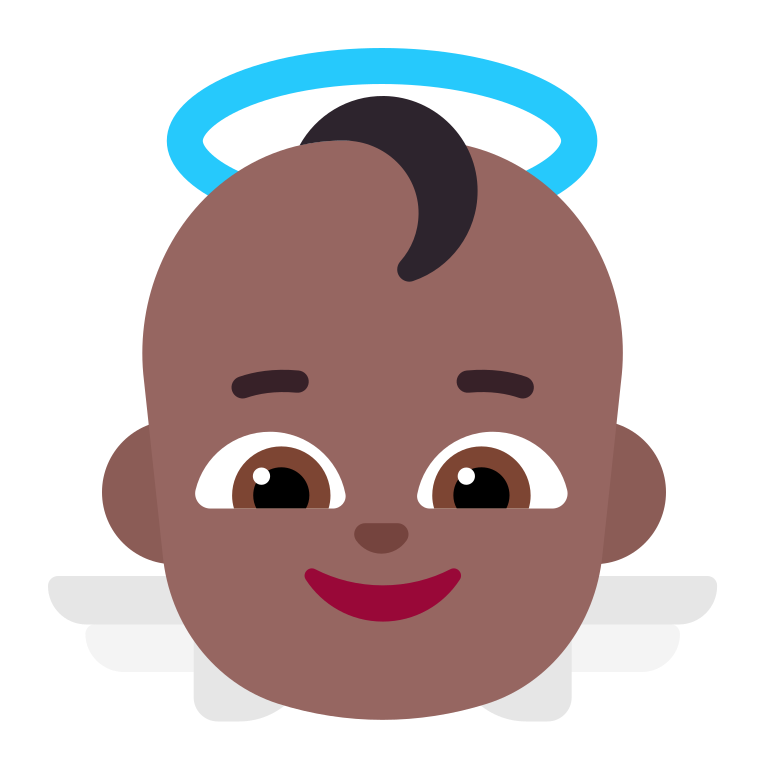
baby angel flat  dark